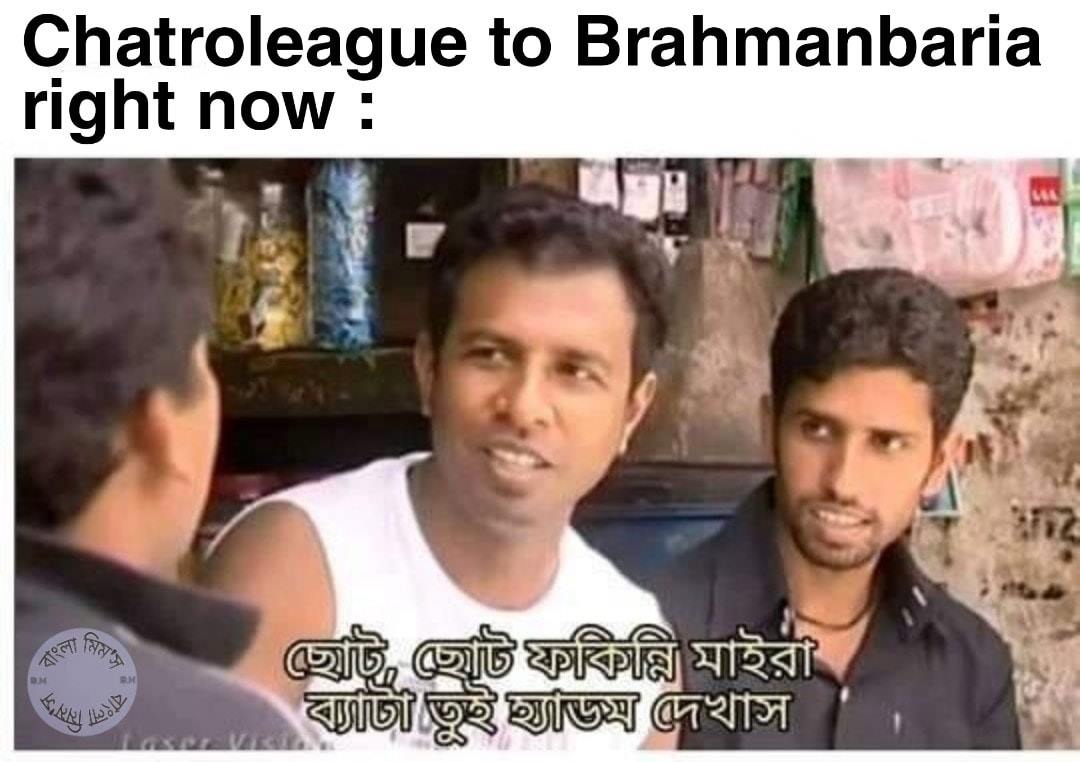
Caption: Chatroleague to Brahmanbaria right now :    ছোট, ছোট ফকিন্নি মাইরা ব্যাটা তুই হ্যাডম দেখাস
Label: hate